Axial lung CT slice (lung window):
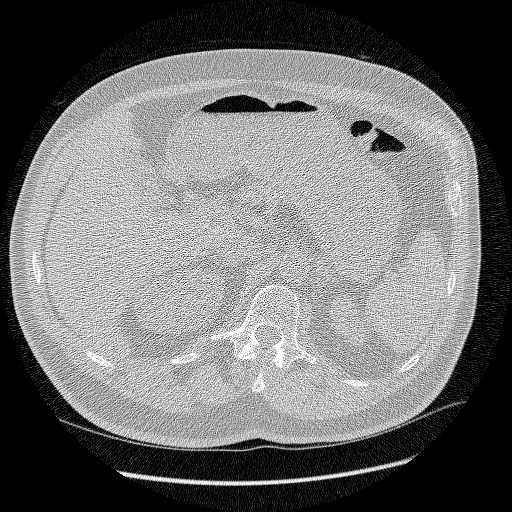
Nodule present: no